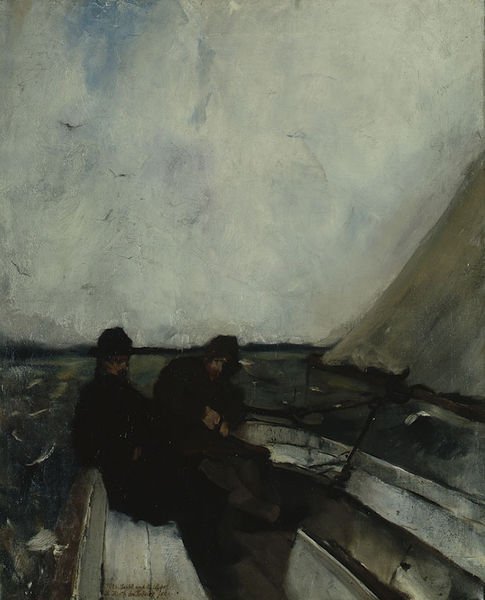
Titel: Die Maler Leibl und Sperl im Segelboot
Künstler: Rudolf Hirth du Frênes
Standort: Karlsruhe
Institution: Staatliche Kunsthalle Karlsruhe
Schlagwörter: berg, blau, dunkel, felsen, gemälde, himmel, mann, meer, vogel, wasser, weiß, wolken, fluss, frauen, grün, impressionismus, landschaft, menschen, see, sitzen, abend, braun, frau, grau, holz, hut, hüte, licht, männer, schwarz, wolke, malerei, gesichter, schnurrbart, mensch, hände, signatur, öl, horizont, kalt, vögel, wind, gewässer, paar, personen, boot, fliegen, kahn, küste, schiff, segel, segelboot, wellen, düster, zwei, fischer, segelschiff, hang, monochrom, bank, figuren, strom, ölgemälde, möven, möwe, möwen, planken, seestück, sturm, unwetter, wetter, blue, hat, men, oil, people, white, women, bench, black, dark, face, figures, friends, gray, green, grey, painting, portrait, seat, sit, sitting, yellow, holzboot, ruderboot, oil painting, two, brown, wooden, segeln, segler, regen, kälte, klassische moderne, angel, mäntel, trüb, seefahrt, wood, sad, cliff, cloud, clouds, man, rock, rocks, sky, boat, head, hill, hills, lake, mountain, mountains, ocean, orange, sea, ship, water, waves, horizon, feet, river, seefahrer, color, shadow, coat, realism, bird, coats, glasses, hats, beard, birds, couple, faces, jacket, wende, dead, mast, rope, sail, sailor, sailors, seascape, storm, stormy, wave, wet, angler, art, pastel, shoes, rain, weather, legs, fish, aquarell, canvas, paint, fishermen, fishing, kapuzen, cold, sailing, waiting, mustache, veil, leg, orthodox, bleak, segek, sailboat, jolle, scandinavia, relax, persons, oar, alone, chill, dnkel, dreary, 1900, sailing boat, 1905, stern, gloomy, fisher, sk, pacific, shite, squall, expressive, depressing, bad, depressed, seagulls, travelling, fisherman, transport, ship boat, boards, edge of boat, skies, seagul, huddled, waters, skiff, black clothes, birda, main sail, sloop, centerboard, boom, tiller, black robe, oceans, seagull, dark green, quite, raincoat, dark sea, two man, birdws, atlantic, lceans, small boat, ocena, mannufer, wurstsalat, coupke, reck, segenboot, twp, persoms